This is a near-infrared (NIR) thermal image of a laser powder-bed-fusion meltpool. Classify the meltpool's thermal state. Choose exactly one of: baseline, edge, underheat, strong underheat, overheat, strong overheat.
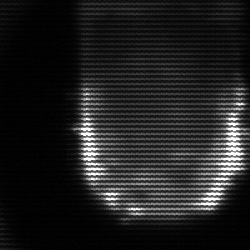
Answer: baseline